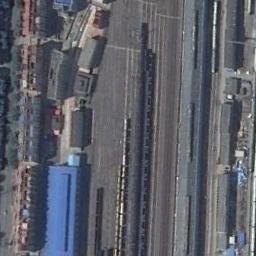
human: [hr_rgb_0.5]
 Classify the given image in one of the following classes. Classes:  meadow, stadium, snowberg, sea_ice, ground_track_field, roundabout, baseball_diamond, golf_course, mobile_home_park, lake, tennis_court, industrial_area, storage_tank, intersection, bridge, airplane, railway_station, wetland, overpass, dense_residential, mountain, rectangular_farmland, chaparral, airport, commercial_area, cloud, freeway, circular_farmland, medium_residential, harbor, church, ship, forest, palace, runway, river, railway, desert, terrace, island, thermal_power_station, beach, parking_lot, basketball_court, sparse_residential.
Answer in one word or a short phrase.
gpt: railway